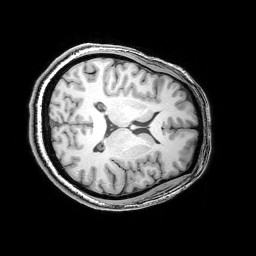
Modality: T1w
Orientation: axial